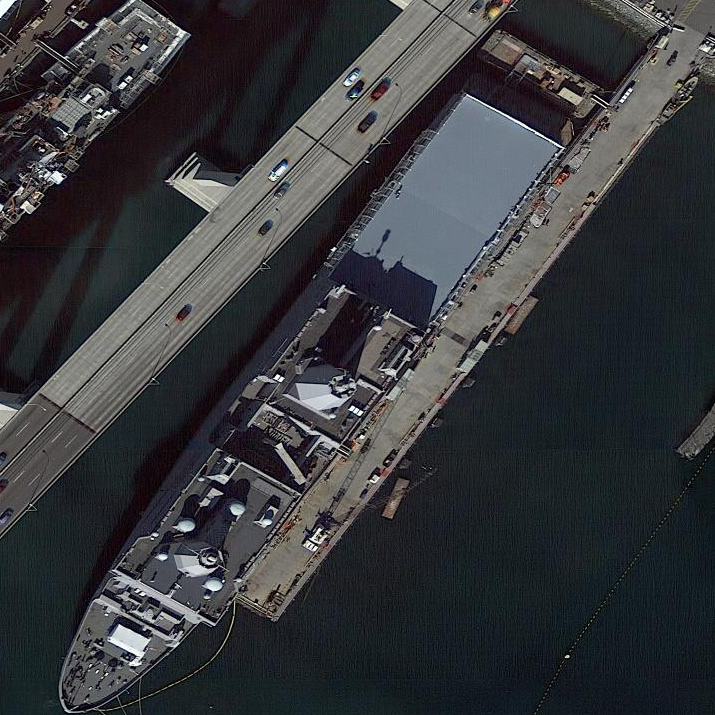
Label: San_Antonio-class_transport_dock